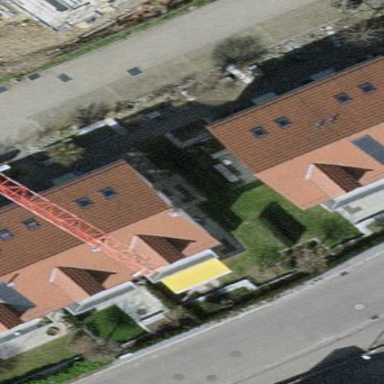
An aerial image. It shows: Terrace building.